Current action and preconditions to check: trajectory_clear

Your task: For each precondition in the list above, predict whether it will hold at this action.

Consider the current scene as observed from the mobile robot's camera, and analyze the predicted future states of all dynamic agents (e.g., people, animals, vehicles, or any moving entities) within the NEXT SECOND.

IMPORTANT: Only answer "very likely" if you are absolutely certain—based on strong, clear evidence—that a dynamic agent will violate the precondition in the predicted future state. Do NOT answer "very likely" for unlikely, ambiguous, or low-probability risks.

Ask yourself for each precondition: Is there a high probability, with clear and convincing evidence, that the predicted future states of any dynamic agent will interfere with the predicted future state of the currently executing action within the NEXT SECOND, causing that precondition to fail?

Assess the risk level based on these predictions. Use "likely" or "very likely" if motions create a clear risk of interference.

Use "neutral" or "improbable" if agents are nearby but their predicted paths are clearly diverging or non-conflicting.

Failure Risk Categories: "very improbable", "improbable", "neutral", "likely", "very likely"

Answer Format: Output ONLY the probability_of_failure value from these categories: "very improbable", "improbable", "neutral", "likely", "very likely"

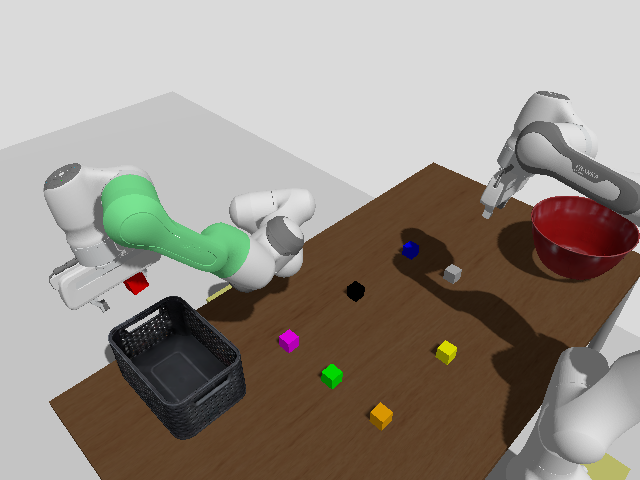

Answer: very improbable